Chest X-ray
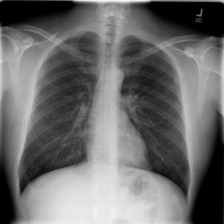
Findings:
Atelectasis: negative
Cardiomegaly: negative
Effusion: negative
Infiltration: negative
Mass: negative
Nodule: negative
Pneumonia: negative
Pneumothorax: negative
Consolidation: negative
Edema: negative
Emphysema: negative
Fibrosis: negative
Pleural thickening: negative
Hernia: negative